Field crop: maize
Growth stage: 2
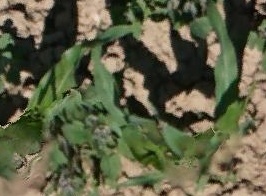
Species: maize